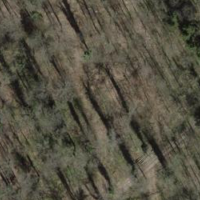
EUNIS habitat code: 41
Species observed at this site:
Hedera helix